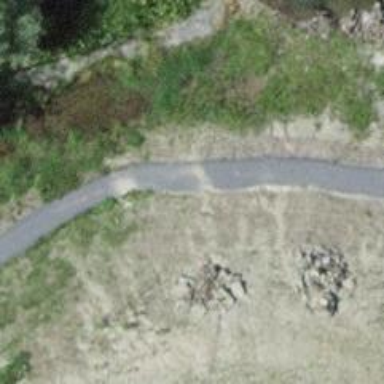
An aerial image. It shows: Path with fine gravel surface.